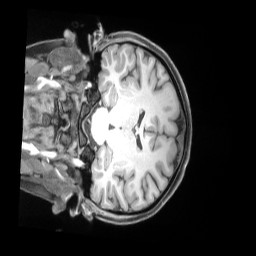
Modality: T1w
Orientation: coronal
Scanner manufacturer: siemens
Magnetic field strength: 3 T
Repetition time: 2.53 s
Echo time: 0.00169 s